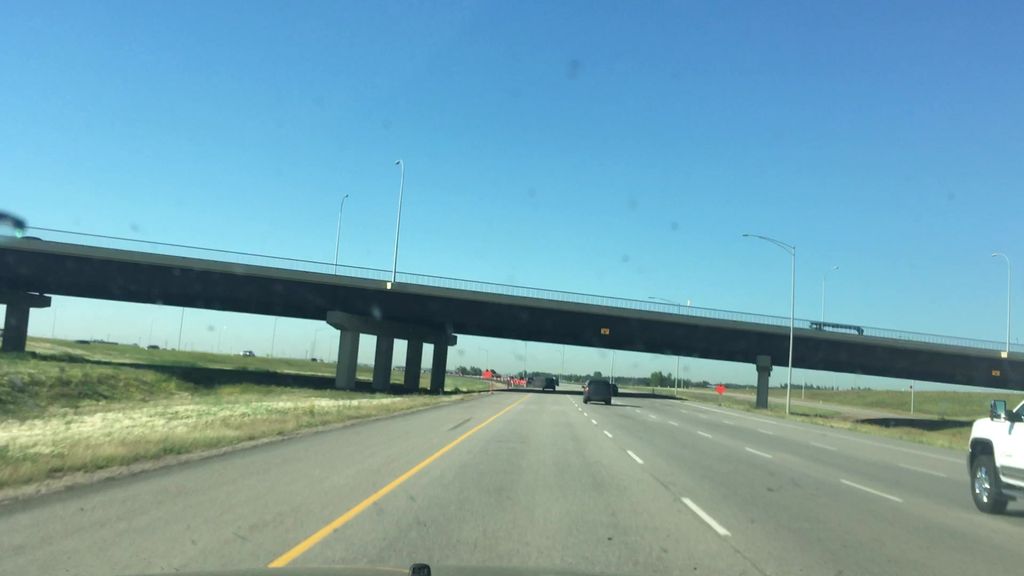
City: edmonton